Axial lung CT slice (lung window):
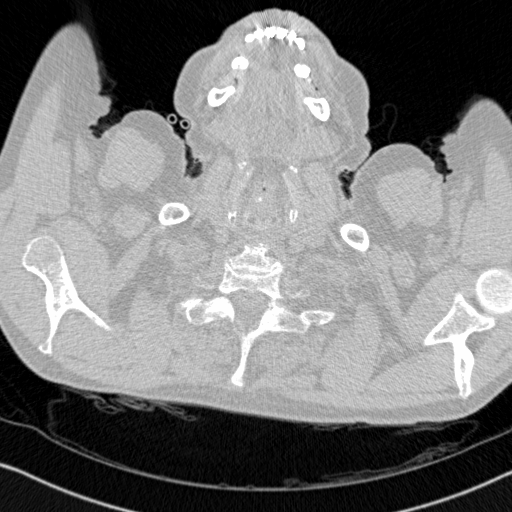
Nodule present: no